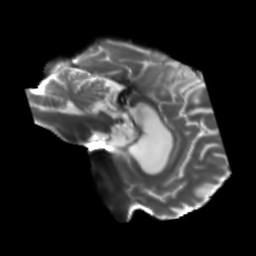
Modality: T2w
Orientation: sagittal
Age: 40
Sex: male
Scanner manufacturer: siemens
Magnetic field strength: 3 T
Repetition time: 5.25 s
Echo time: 0.08 s